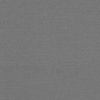
Label: dusty